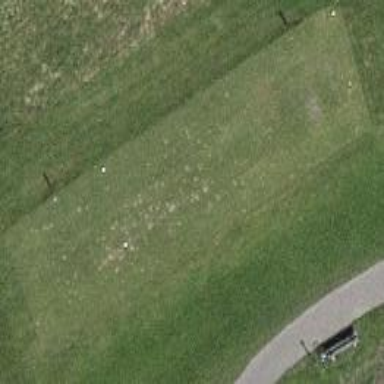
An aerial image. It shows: Golf tee.